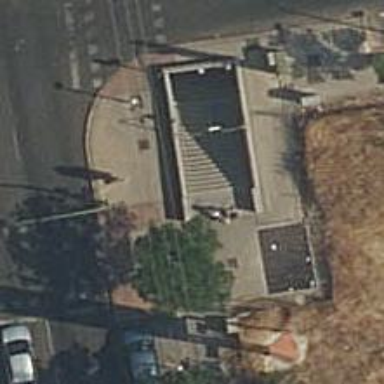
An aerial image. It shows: Subway entrance.